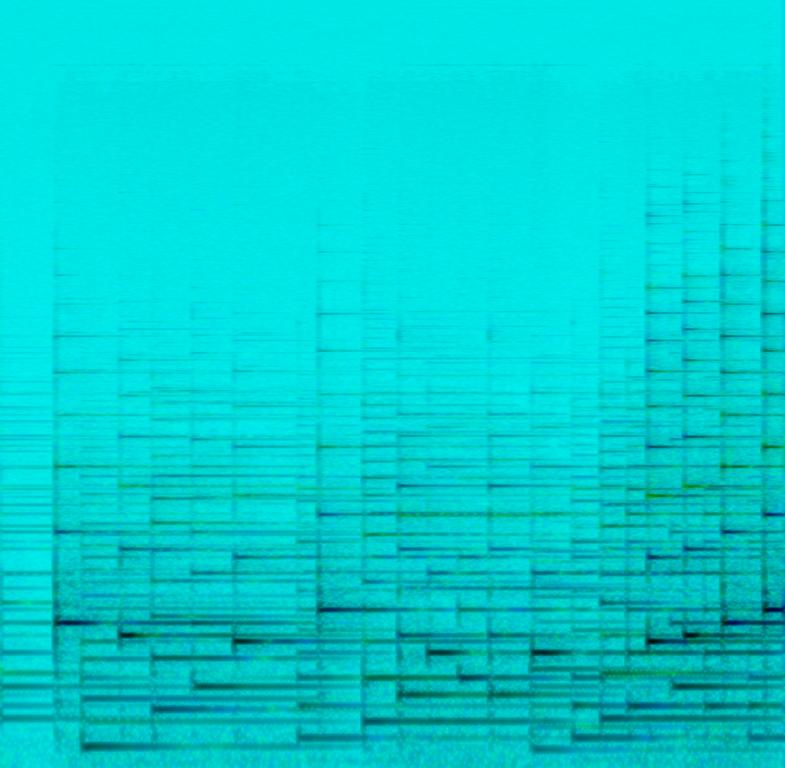
The song is instrumental music. The song is medium tempo with just a piano playing pensively and no other instrumentation. The song is emotional and poignant. The song is a western classical masterpiece, but with bad audio quality issues.